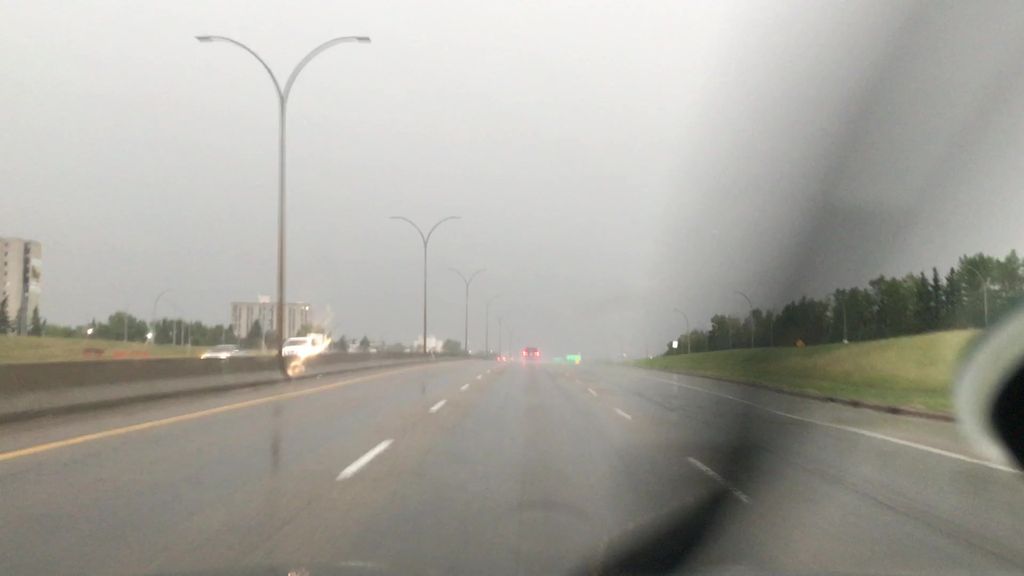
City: edmonton